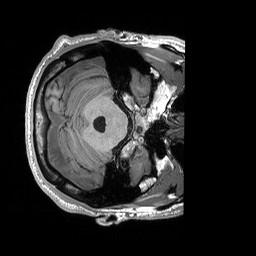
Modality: T1w
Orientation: axial
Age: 23
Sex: female
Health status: healthy
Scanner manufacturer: siemens
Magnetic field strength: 3 T
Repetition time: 2.53 s
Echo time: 0.00227 s